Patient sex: M
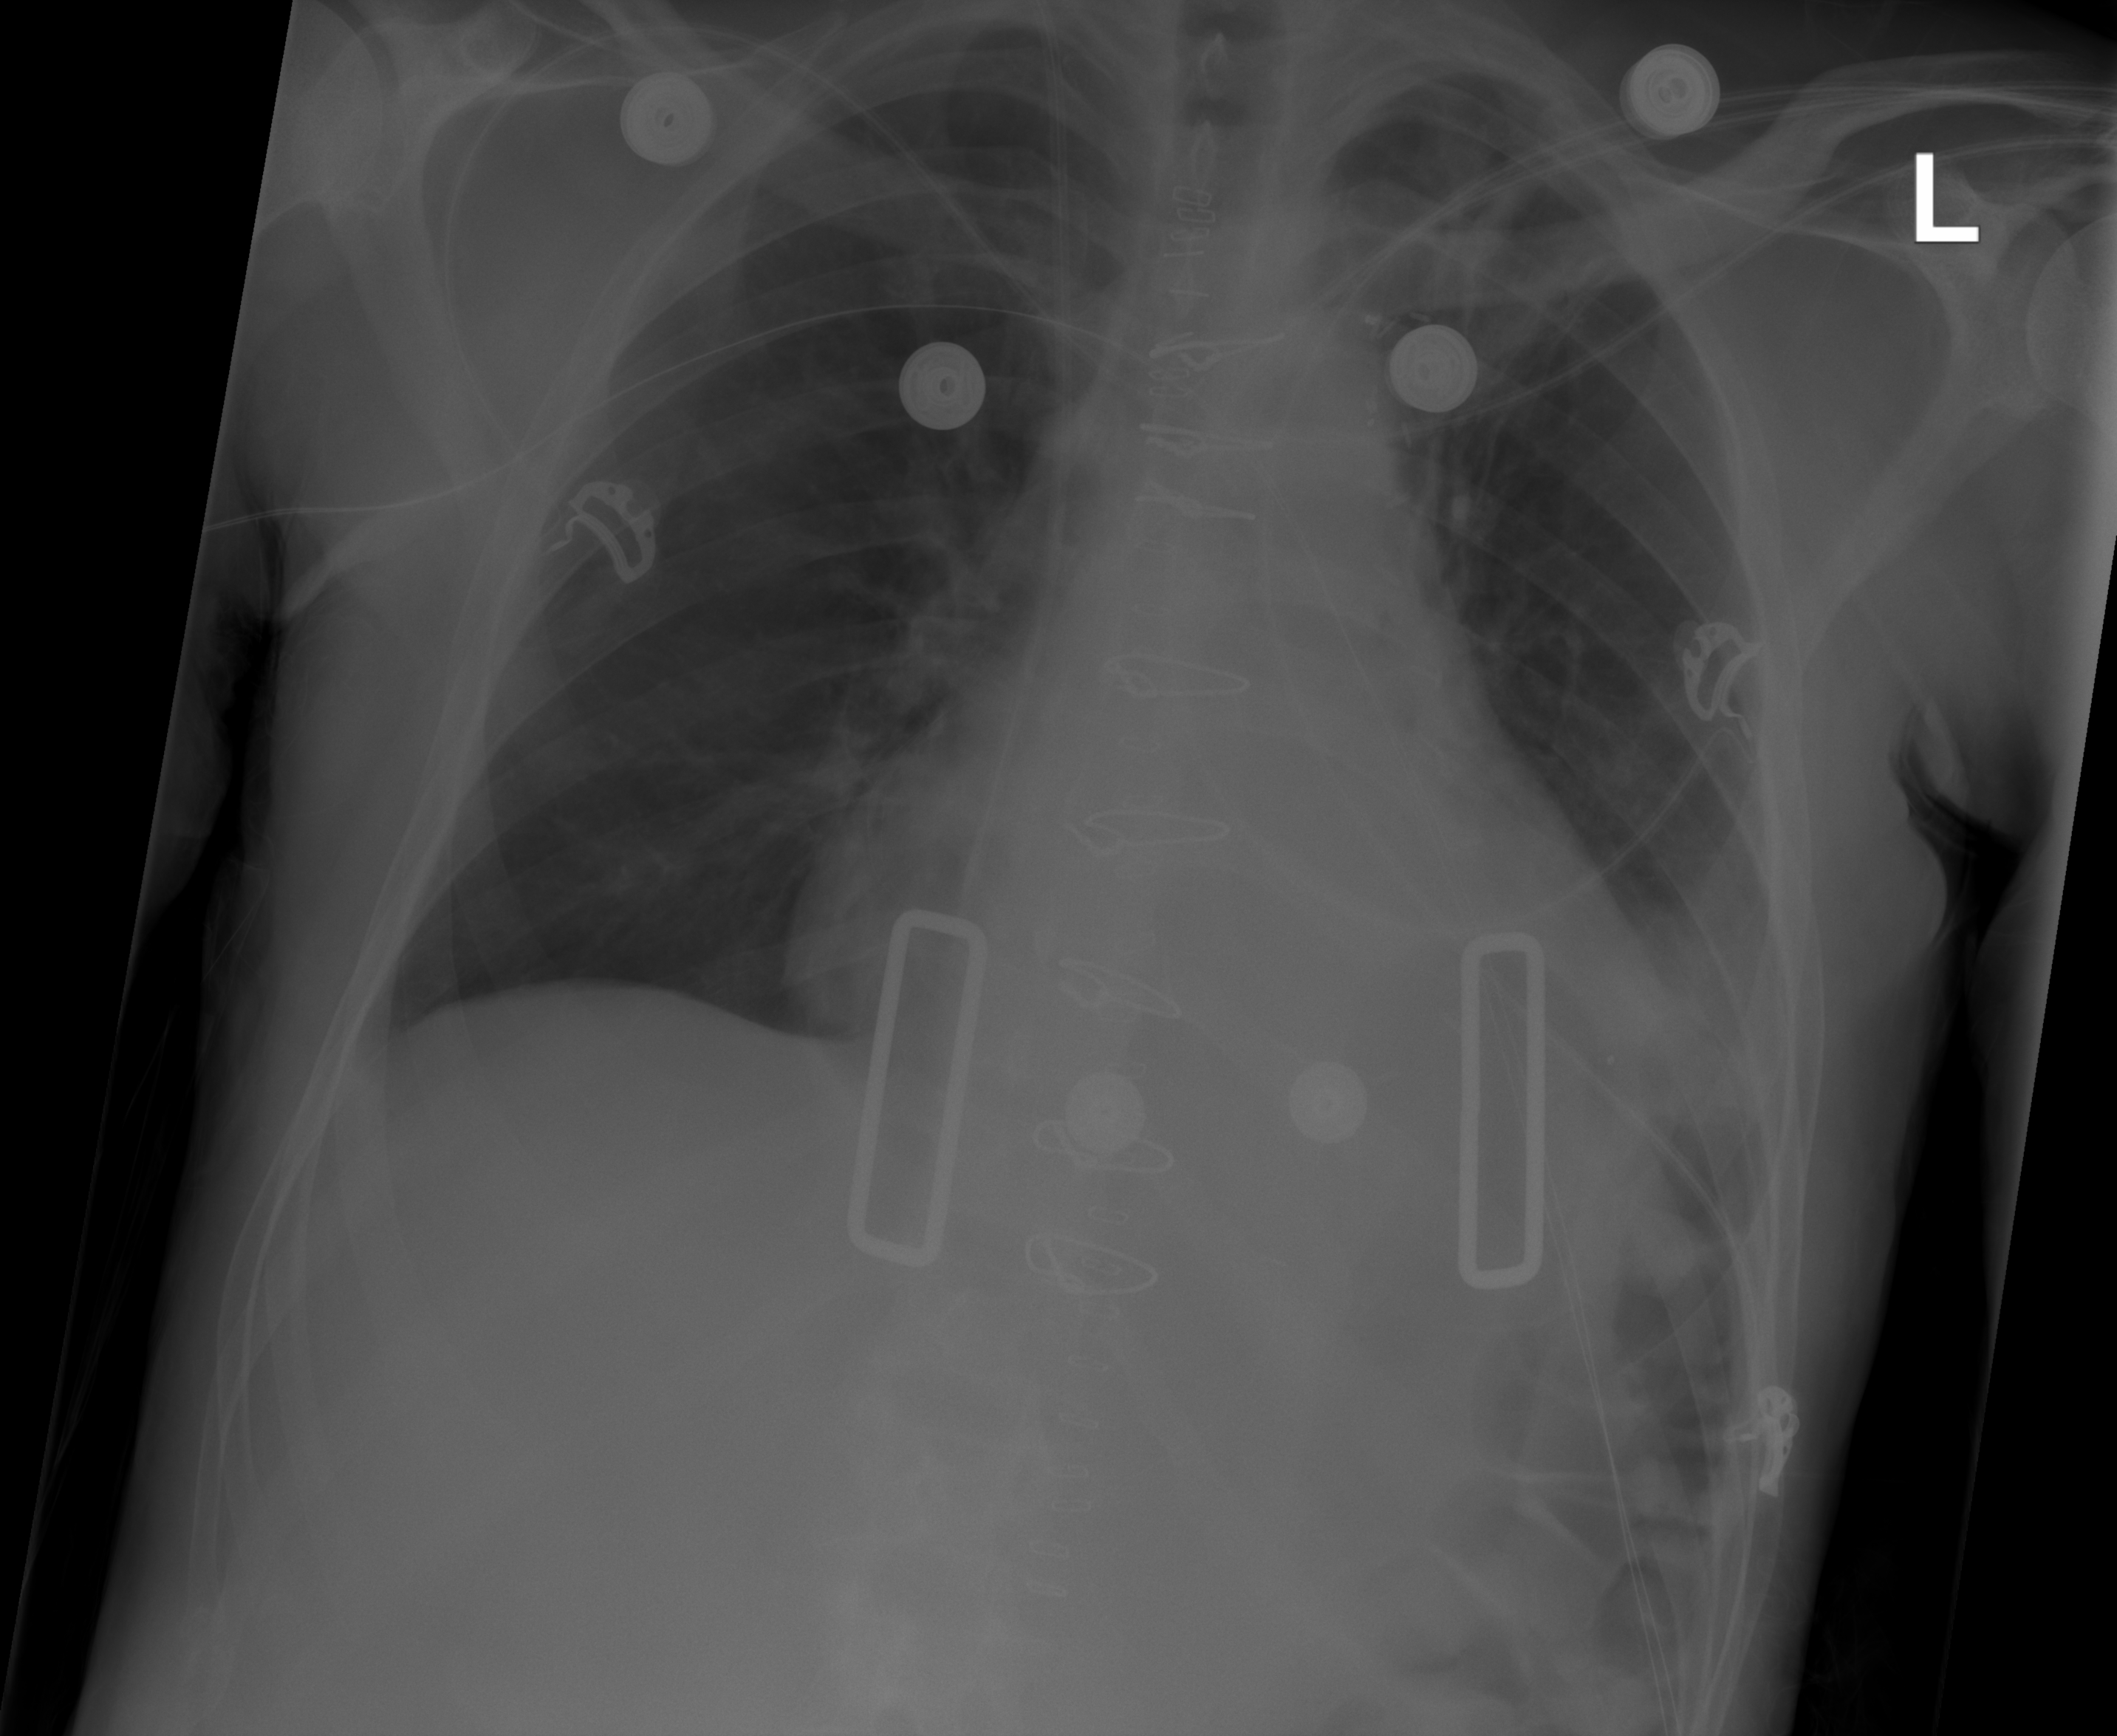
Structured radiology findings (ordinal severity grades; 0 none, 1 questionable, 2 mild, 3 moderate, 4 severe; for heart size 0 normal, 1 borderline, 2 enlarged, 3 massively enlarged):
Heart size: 2
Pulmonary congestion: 0
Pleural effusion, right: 0
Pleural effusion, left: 2
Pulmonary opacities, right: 0
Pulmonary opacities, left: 0
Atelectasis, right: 0
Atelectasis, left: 2